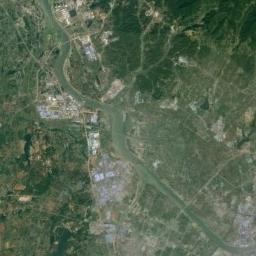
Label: river